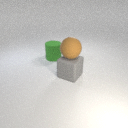
large brown rubber sphere above large gray rubber cube